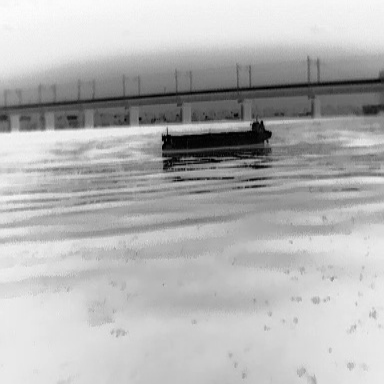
There is a liner in the infrared image.